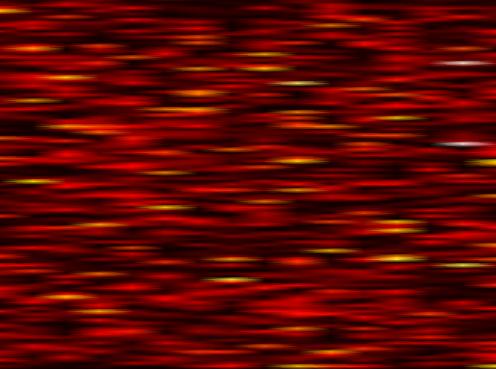
Label: OFDM